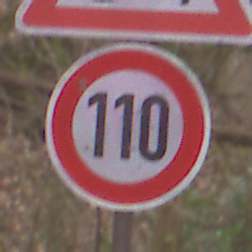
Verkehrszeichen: Geschwindigkeit110
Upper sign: SchleuderOderRutschgefahr
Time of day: Midday
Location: Outdoor (Nature)
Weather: Overcast
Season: Autumn
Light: Natural